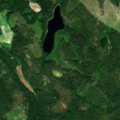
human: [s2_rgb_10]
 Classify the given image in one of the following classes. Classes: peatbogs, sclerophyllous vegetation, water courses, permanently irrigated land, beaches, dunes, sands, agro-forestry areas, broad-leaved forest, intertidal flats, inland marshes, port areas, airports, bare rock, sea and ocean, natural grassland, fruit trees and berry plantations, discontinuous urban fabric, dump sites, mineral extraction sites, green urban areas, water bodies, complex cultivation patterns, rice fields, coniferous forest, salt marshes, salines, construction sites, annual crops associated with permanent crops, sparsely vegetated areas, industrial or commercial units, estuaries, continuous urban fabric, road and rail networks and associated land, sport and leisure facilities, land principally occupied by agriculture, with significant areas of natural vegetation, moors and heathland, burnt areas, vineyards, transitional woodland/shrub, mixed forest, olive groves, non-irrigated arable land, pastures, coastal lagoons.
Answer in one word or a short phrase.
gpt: coniferous forest, mixed forest, transitional woodland/shrub